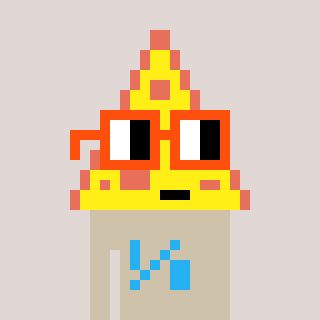
a pixel art character with square orange glasses, a pizza-shaped head and a bege-colored body on a warm background